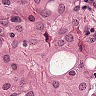
Metastatic tissue present: yes